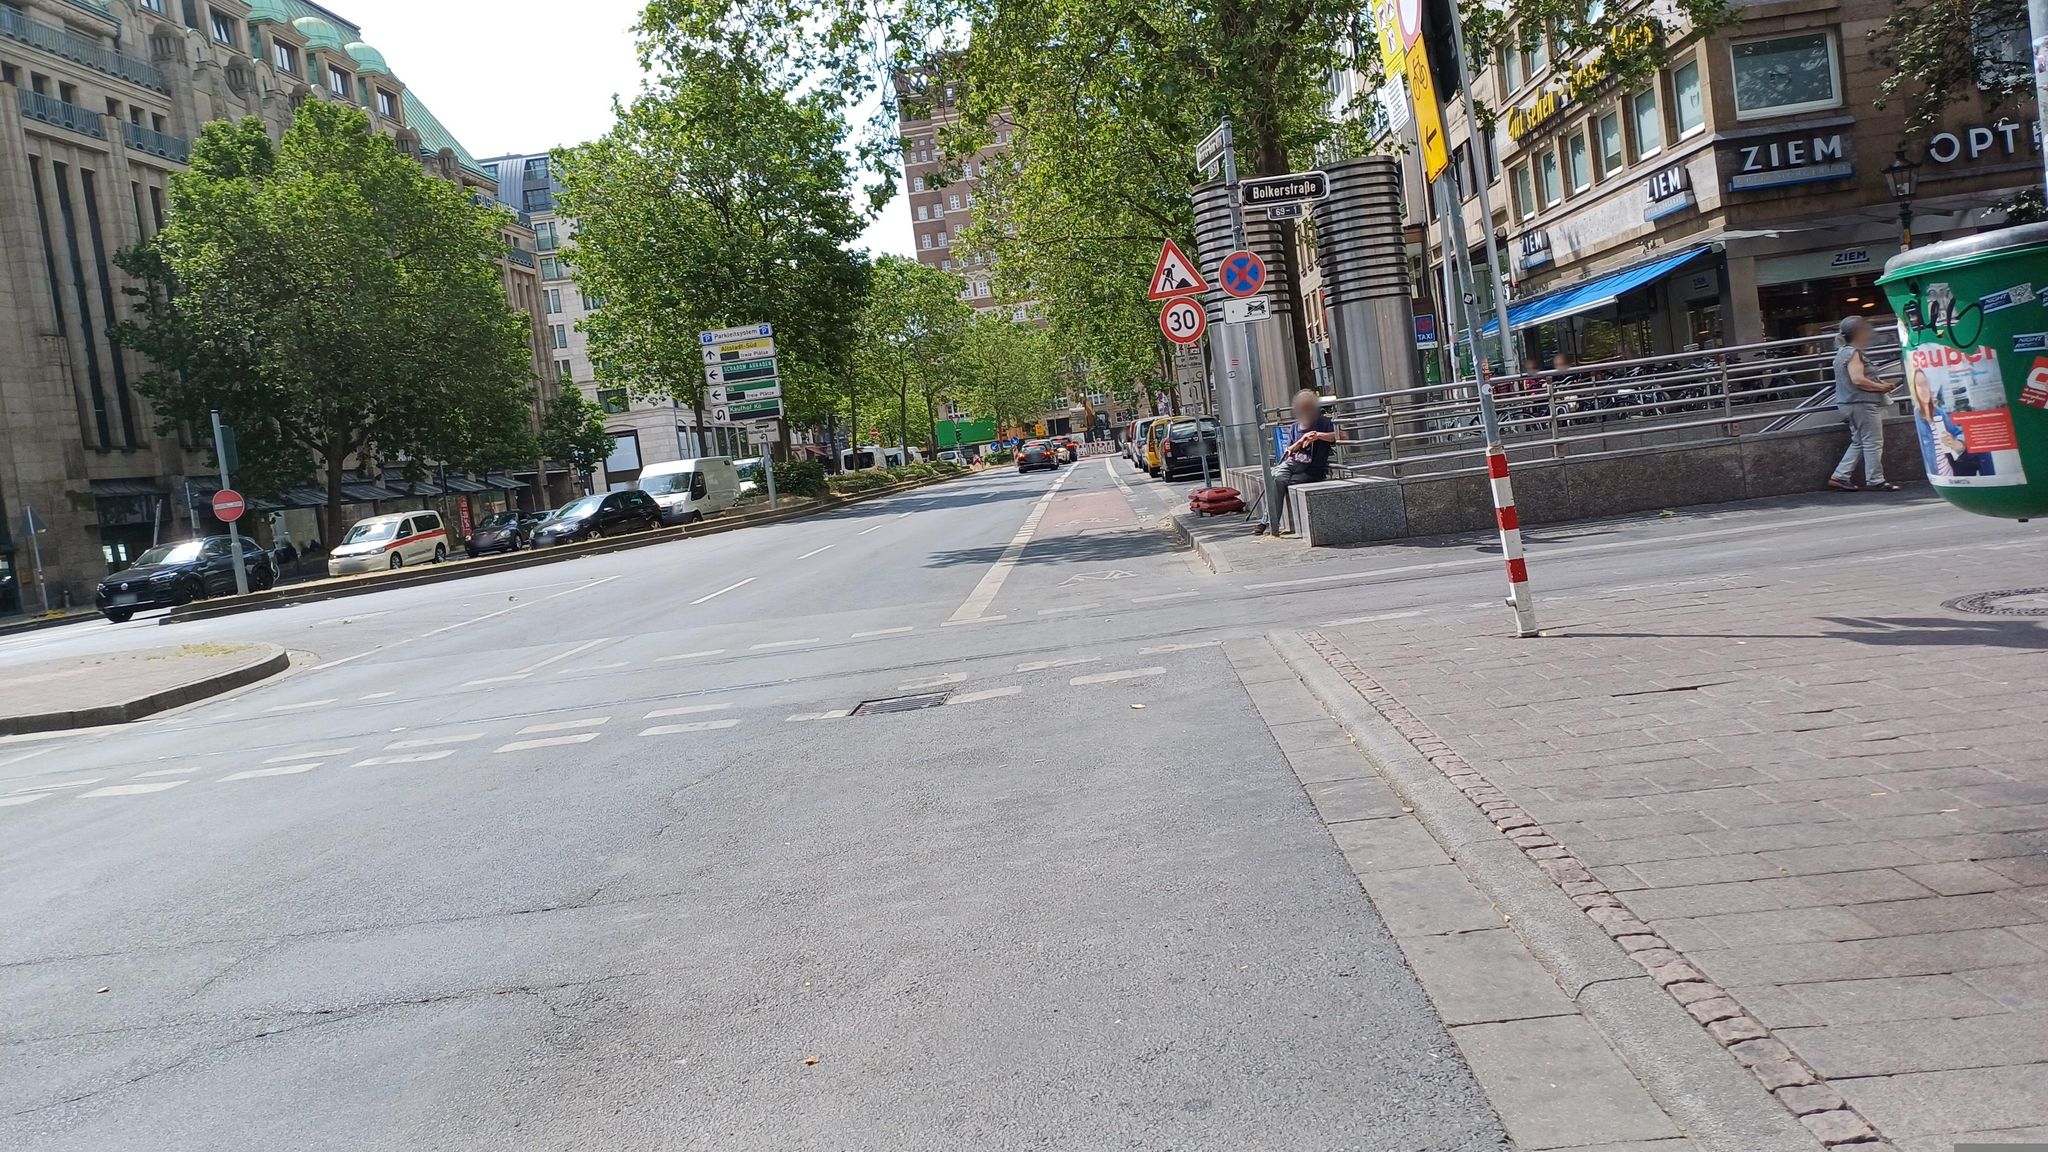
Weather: clear
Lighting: day
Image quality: good
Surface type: walking surface
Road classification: footway, elevator
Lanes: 2
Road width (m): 1.8
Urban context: urban centre
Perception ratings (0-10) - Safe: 1.26, Lively: 8.59, Beautiful: 6.9, Boring: 0.54, Depressing: 3.96, Wealthy: 8